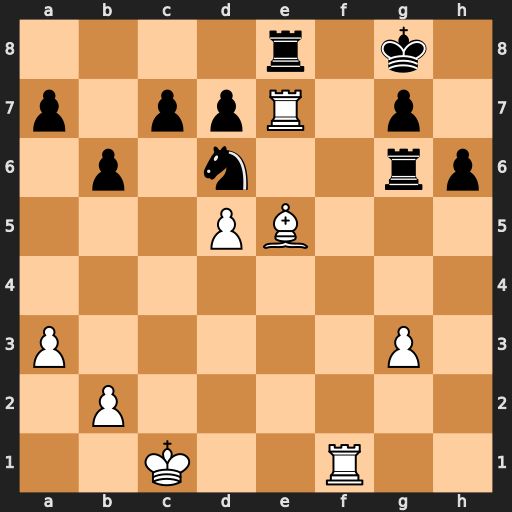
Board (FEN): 4r1k1/p1ppR1p1/1p1n2rp/3PB3/8/P5P1/1P6/2K2R2
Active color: w
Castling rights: -
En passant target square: -
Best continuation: Bxd6 Rxe7 Bxe7